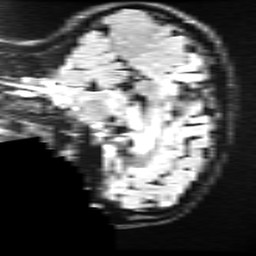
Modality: FLAIR
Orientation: sagittal
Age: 33
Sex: female
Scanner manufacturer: ge
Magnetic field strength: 3 T
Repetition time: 11 s
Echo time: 0.1497 s